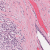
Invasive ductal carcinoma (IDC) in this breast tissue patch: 1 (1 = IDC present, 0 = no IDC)